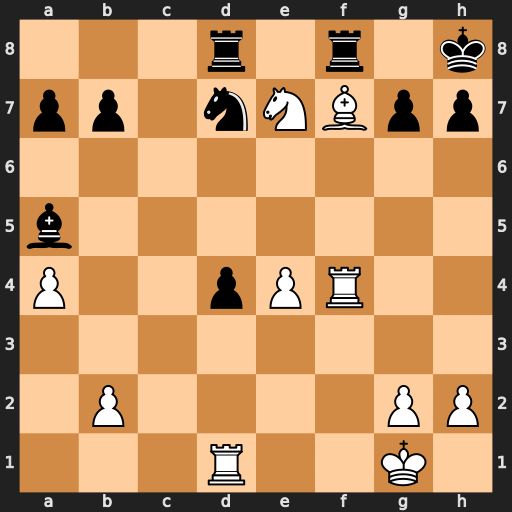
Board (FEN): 3r1r1k/pp1nNBpp/8/b7/P2pPR2/8/1P4PP/3R2K1
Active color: w
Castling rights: -
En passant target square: -
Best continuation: Ng6+ hxg6 Rh4#